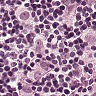
Metastatic tissue present: yes